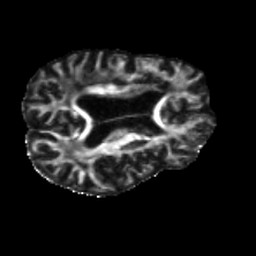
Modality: FA
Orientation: axial
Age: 64
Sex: male
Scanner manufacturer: siemens
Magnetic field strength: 3 T
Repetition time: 5.25 s
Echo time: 0.08 s